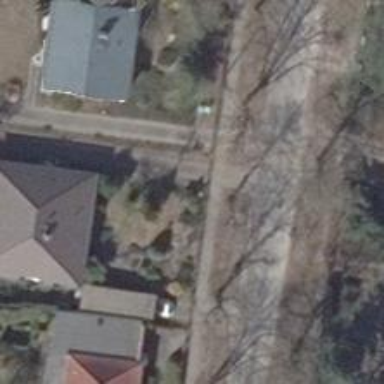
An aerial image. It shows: Driveway.